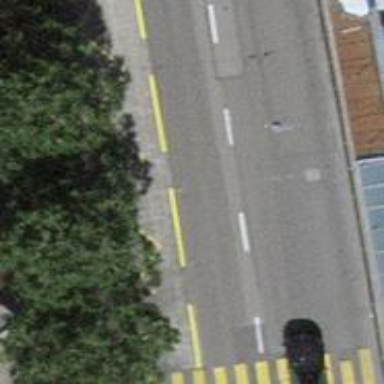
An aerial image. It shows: Trolleybus stop position for public transport.